Question: SQL Server 2014 Query - Windows
I have records where the start and end time span multiple 30 minute intervals. I would like the results to have a separate row for each 30 minute interval. So when the start time is 2:01:37 and the end time is 05:00:21, I would want to see rows for the following intervals: 02:00:00, 02:30:00, 03:00:00, 03:30:00, 04:00:00, 04:30:00, 05:00:00. I would want to see display the start and end times in each row so I could do calculations to determine elapsed time per interval. For most of these intervals, elapsed time in seconds would be 1800. The first and last interval would be less.
I've tried some of the links here and didn't find what I was looking for. I appreciate any help you can offer.

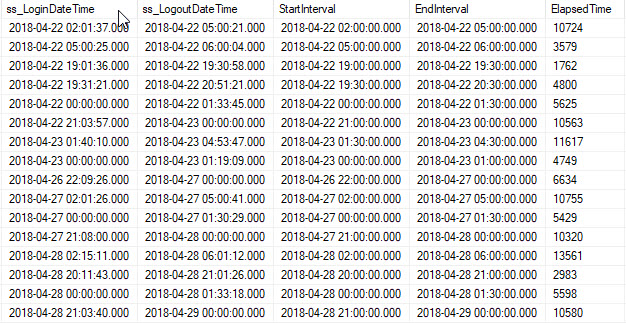
Answer: Use a recursive CTE to generate your intervals. You can follow this example:
'''
IF OBJECT_ID('tempdb..#SuppliedIntervals') IS NOT NULL
DROP TABLE #SuppliedIntervals
CREATE TABLE #SuppliedIntervals (
StartInterval DATETIME,
EndInterval DATETIME)
INSERT INTO #SuppliedIntervals (
StartInterval,
EndInterval)
VALUES
('2018-04-22 02:00:00.000', '2018-04-22 05:00:00.000'),
('2018-04-22 19:30:00.000', '2018-04-22 20:30:00.000')
;WITH RecursiveIntervalCTE AS
(
SELECT
T.StartInterval,
T.EndInterval,
GeneratedInterval = T.StartInterval
FROM
#SuppliedIntervals AS T
UNION ALL
SELECT
R.StartInterval,
R.EndInterval,
GeneratedInterval = DATEADD(MINUTE, 30, R.GeneratedInterval)
FROM
RecursiveIntervalCTE AS R
WHERE
DATEADD(MINUTE, 30, R.GeneratedInterval) <= R.EndInterval
)
SELECT
*
FROM
RecursiveIntervalCTE AS R
ORDER BY
R.StartInterval,
R.GeneratedInterval
/*
Results:
StartInterval EndInterval GeneratedInterval
----------------------- ----------------------- -----------------------
2018-04-22 02:00:00.<PHONE>-22 05:00:00.<PHONE>-22 02:00:00.000
2018-04-22 02:00:00.<PHONE>-22 05:00:00.<PHONE>-22 02:30:00.000
2018-04-22 02:00:00.<PHONE>-22 05:00:00.<PHONE>-22 03:00:00.000
2018-04-22 02:00:00.<PHONE>-22 05:00:00.<PHONE>-22 03:30:00.000
2018-04-22 02:00:00.<PHONE>-22 05:00:00.<PHONE>-22 04:00:00.000
2018-04-22 02:00:00.<PHONE>-22 05:00:00.<PHONE>-22 04:30:00.000
2018-04-22 02:00:00.<PHONE>-22 05:00:00.<PHONE>-22 05:00:00.000
2018-04-22 19:30:00.<PHONE>-22 20:30:00.<PHONE>-22 19:30:00.000
2018-04-22 19:30:00.<PHONE>-22 20:30:00.<PHONE>-22 20:00:00.000
2018-04-22 19:30:00.<PHONE>-22 20:30:00.<PHONE>-22 20:30:00.000
*/
'''